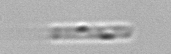
Label: Cerataulina_pelagica